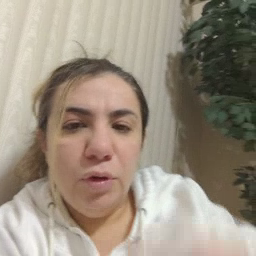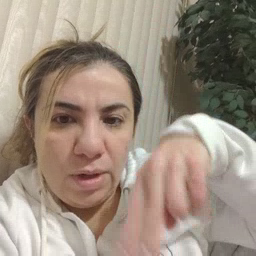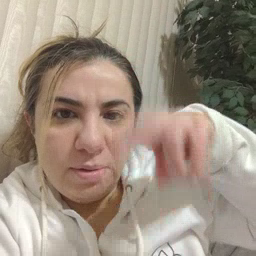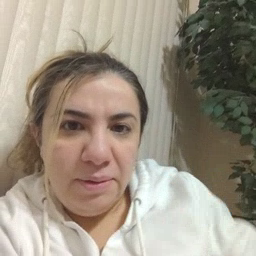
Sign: read